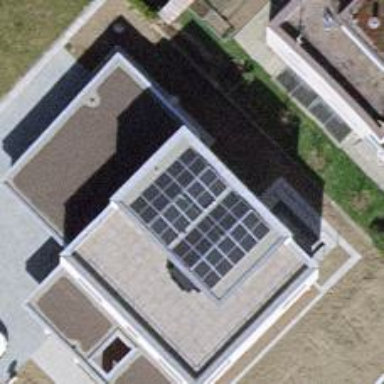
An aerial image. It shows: Solar power generator utilizing photovoltaic technology with solar photovoltaic panels.